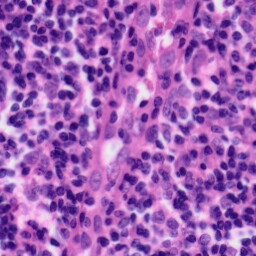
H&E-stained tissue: Tonsil